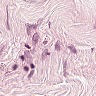
Metastatic tissue present: no